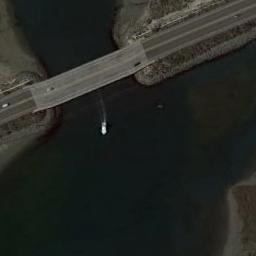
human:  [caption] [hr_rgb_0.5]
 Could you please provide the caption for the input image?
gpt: There is a bridge with a boat over the river .

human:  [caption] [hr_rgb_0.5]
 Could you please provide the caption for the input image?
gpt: Many ships docked on both sides of the river .

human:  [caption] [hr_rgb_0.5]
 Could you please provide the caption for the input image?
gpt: A bridge built on a dark green river and a boat on the river .

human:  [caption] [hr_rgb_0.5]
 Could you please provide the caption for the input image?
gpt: A bridge connects the land on both sides of the deep blue river  There is a boat in the river and there are three cars on the bridge .

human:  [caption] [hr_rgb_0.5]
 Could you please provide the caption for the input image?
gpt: Lots of plants are around the bridge .